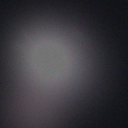
Screen state: off